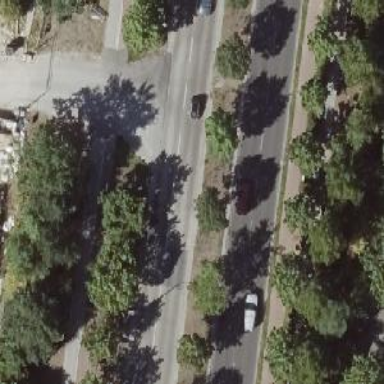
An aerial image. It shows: Avenue of deciduous broadleaved trees.